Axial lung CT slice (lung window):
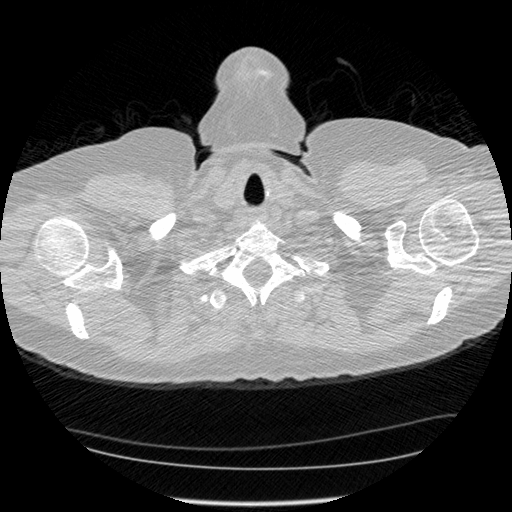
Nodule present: no